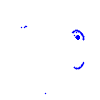
Particle: pion